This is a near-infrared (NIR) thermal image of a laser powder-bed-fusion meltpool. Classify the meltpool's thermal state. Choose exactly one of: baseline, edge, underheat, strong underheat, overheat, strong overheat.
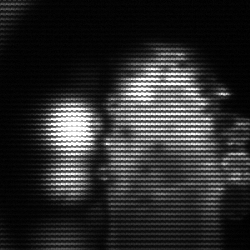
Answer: strong underheat